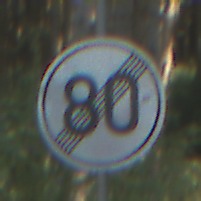
Verkehrszeichen: EndeGeschwindigkeit80
Umgebung: Outdoor, Nature
Tageszeit: MorningAfternoon
Wetter: Clear
Licht: Natural
Jahreszeit: NotSpecified
Kontrast: LowContrast